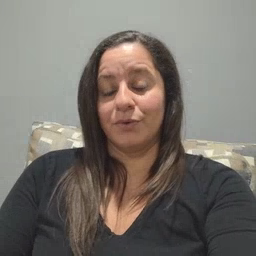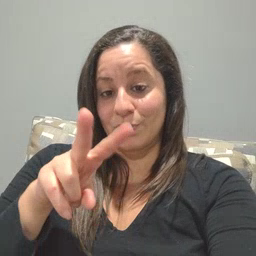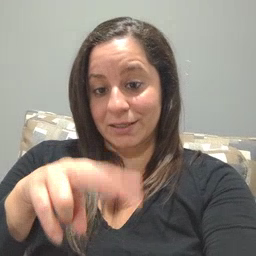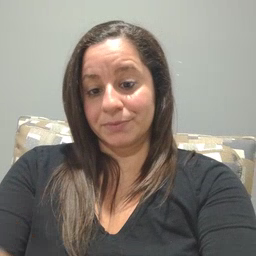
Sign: read